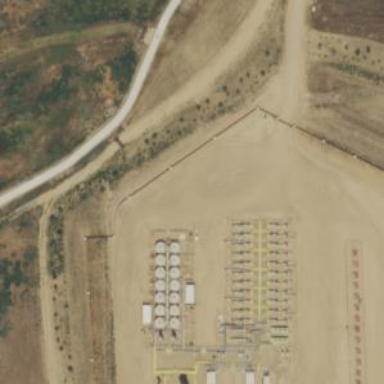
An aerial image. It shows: Storage tank that is man-made.